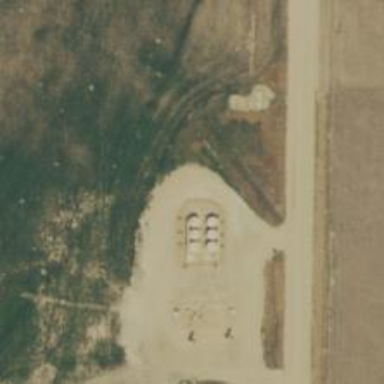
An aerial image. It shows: Storage tank with man-made structure.